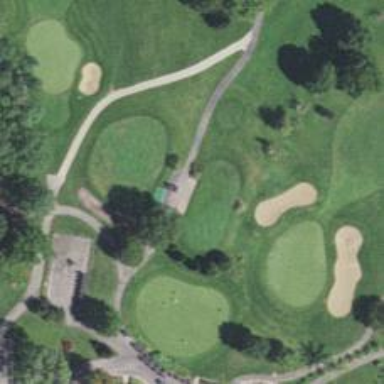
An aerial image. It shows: Golf tee on grassy land.